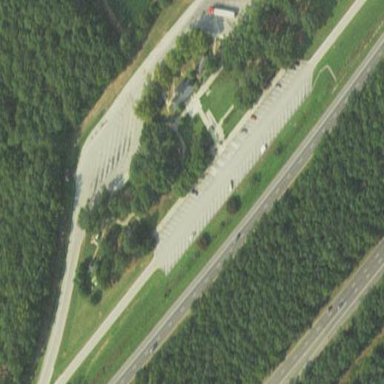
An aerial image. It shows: Rest area on the road with picnic tables.